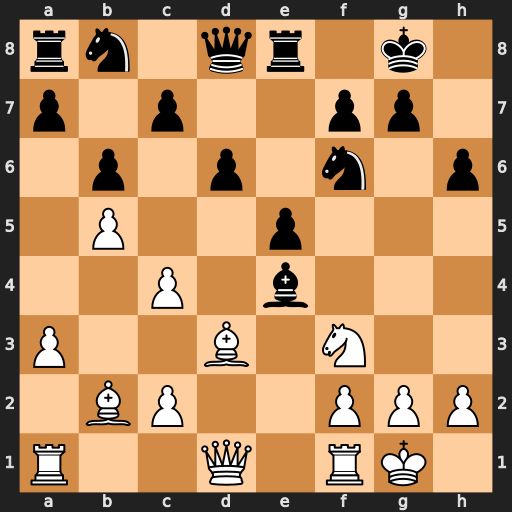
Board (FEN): rn1qr1k1/p1p2pp1/1p1p1n1p/1P2p3/2P1b3/P2B1N2/1BP2PPP/R2Q1RK1
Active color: w
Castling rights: -
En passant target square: -
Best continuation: Bxe4 Nxe4 Qd5 Nd7 Qxe4